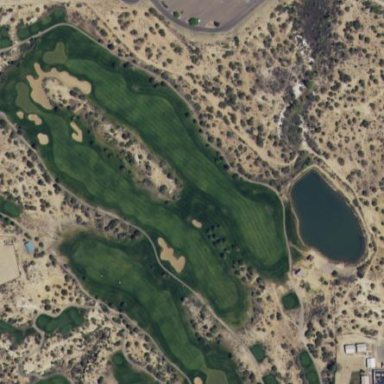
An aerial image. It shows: Area of rough grass used for golf.